Question: I have a php function called 'getDay' which returns the day of the week. That function is the following:
'''
function getDay($value){
$start_date = date("w");
$is_now = time();
$number_of_secs_since_sunday = 86400 * $start_date;
$result = $is_now - $number_of_secs_since_sunday + (86400 * $value);
$day = date('Y-m-d', $result);
return $day;
}
'''
That is then placed into the following PHP loop:
'''
for($i = 0; $i < 7; $i++){
echo "<th id='table-header-".$i."'>".getDay($i)."</th>";
}
'''
This will return the current days of the week, always starting on Sunday.
Now in my actual '<td>''s I have a form per '<td>' where the user can submit data. The following is what I currently have:

I would like to use jQuery (because it seems the most straightforward route) to return the table header (aka that specific date) per text field, so that when I submit the text in a text field (ie, going to post.php) the date in the '<th>' will be passed.
For example, if you're in the row and the column and enter some data in that text field, when you submit the form, the date of will be posted to a MySQL database. Not worried about the MySQL part here, just getting the correct table header to be passed to each text field (when that particular form is submitted).
This is what I have currently for the jQuery, but it always returns the first day of the week (in this case 2015-07-12):
'''
$('.table').on('click', '.btn-submit', function () {
var th = $('.table th').eq($(this).index());
alert(th.text());
});
'''
Any help on the matter is greatly appreciated, as I think I'm making this more difficult than it has to be.
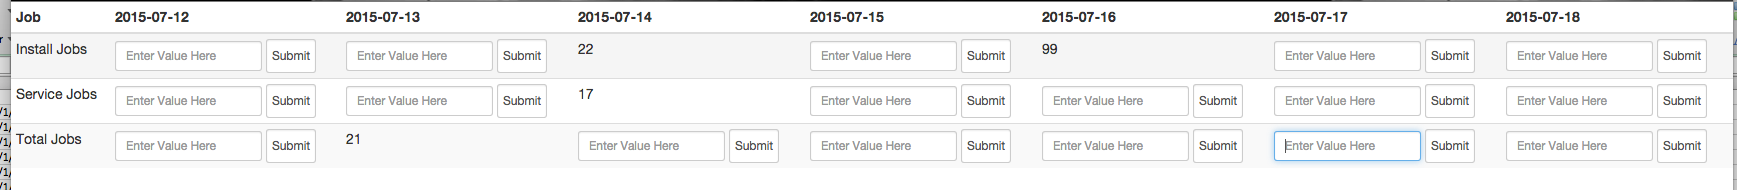
Answer: '$(this).index()' refers to the index of '.btn-submit' button but you need the index of the td so '$(this).closest('td').index()' should do it.
'''
$('.table').on('click', '.btn-submit', function () {
var th = $('.table th').eq($(this).closest('td').index());
alert(th.text());
});
'''